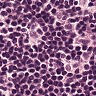
Metastatic tissue present: no